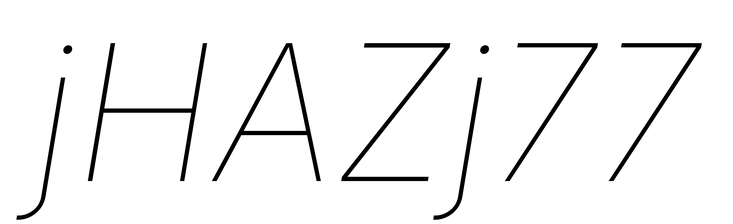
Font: Inter-Italic_Thin_Italic